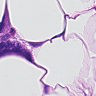
Metastatic tissue present: yes